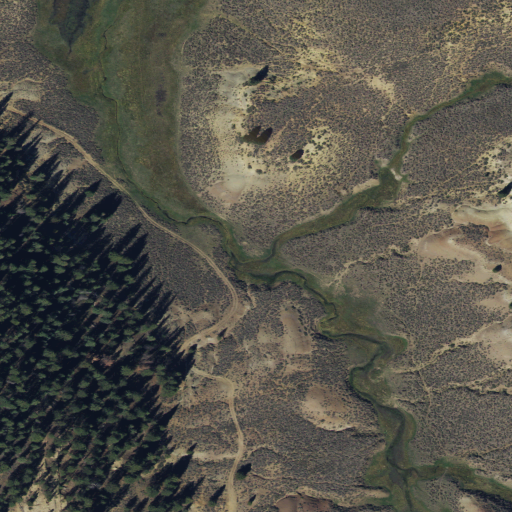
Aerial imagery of valley in Utah named Steer Gulch containing evergreen forest, shrub, deciduous forest, pasture, woody wetlands, and mixed forest